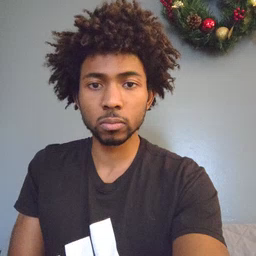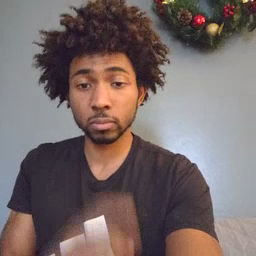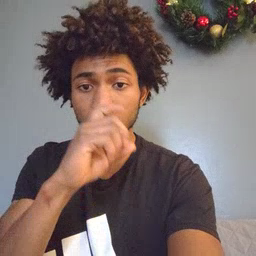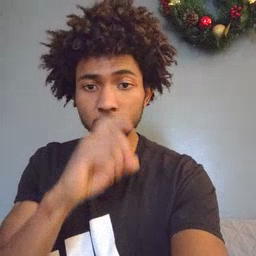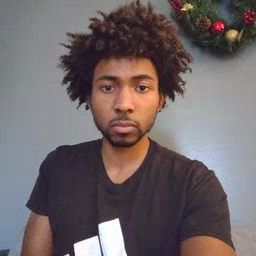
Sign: doll